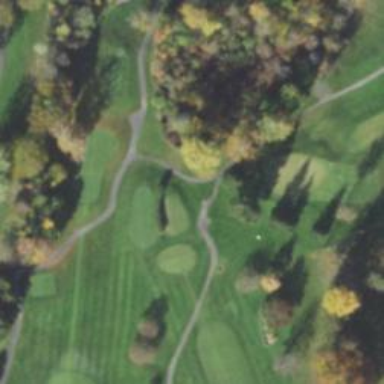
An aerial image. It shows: Path for golf carts.